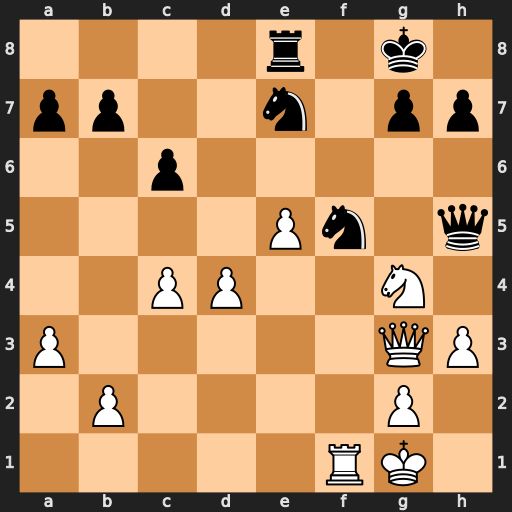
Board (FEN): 4r1k1/pp2n1pp/2p5/4Pn1q/2PP2N1/P5QP/1P4P1/5RK1
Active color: w
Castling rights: -
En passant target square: -
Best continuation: Nf6+ Kh8 Nxh5 Nxg3 Nxg3